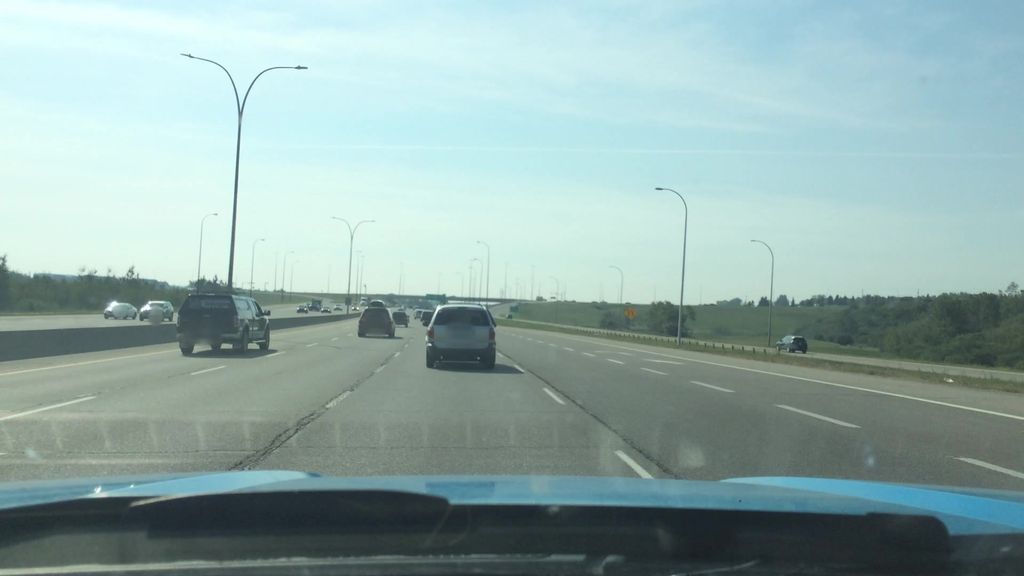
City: calgary